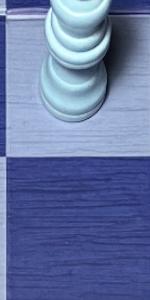
Label: Empty